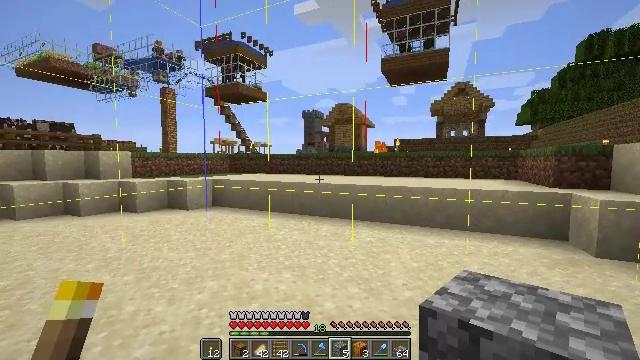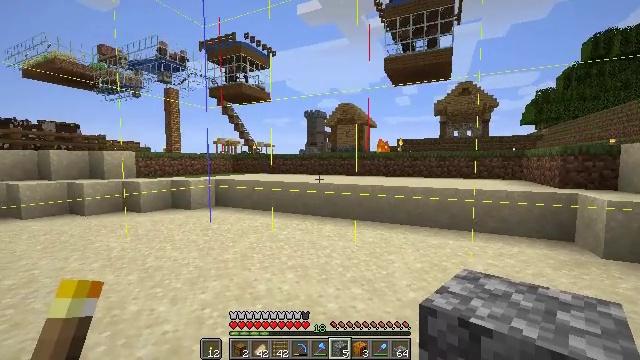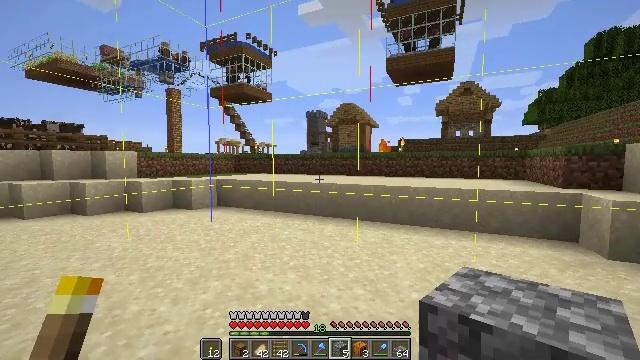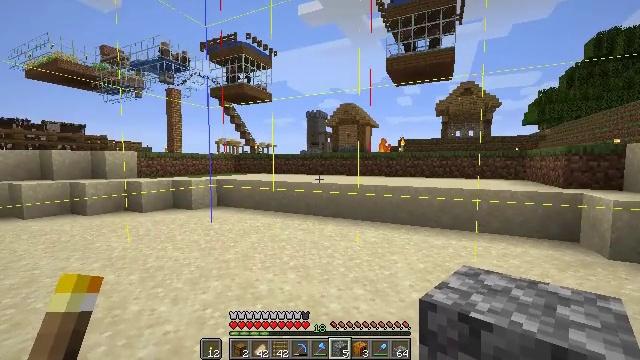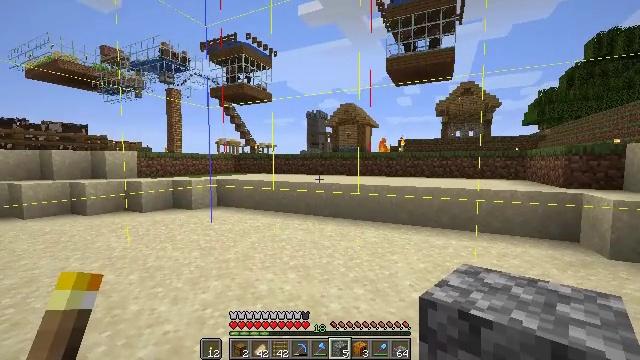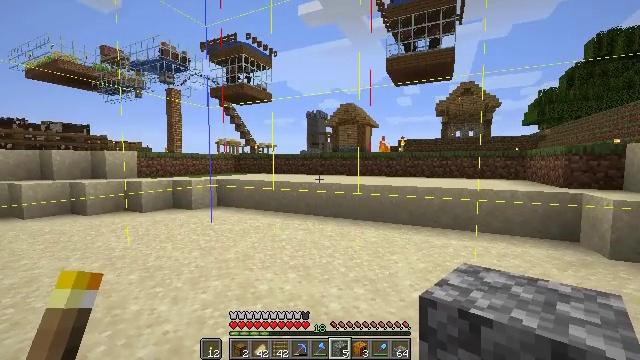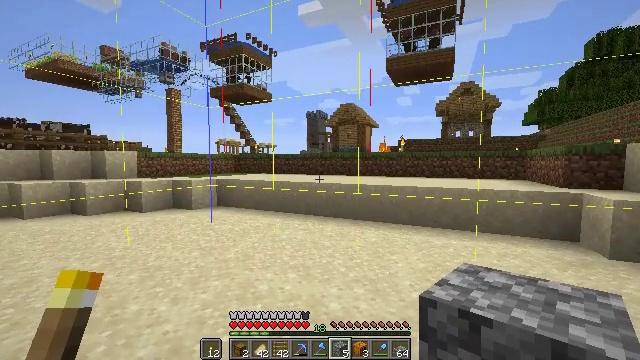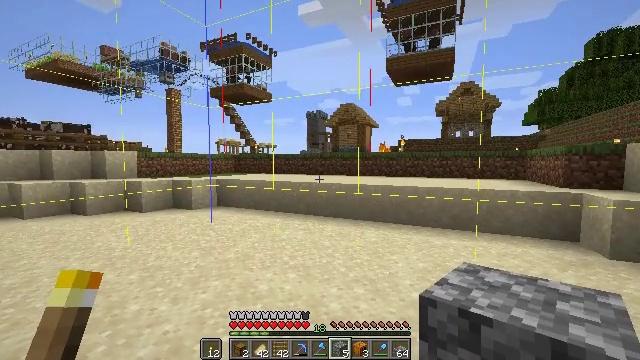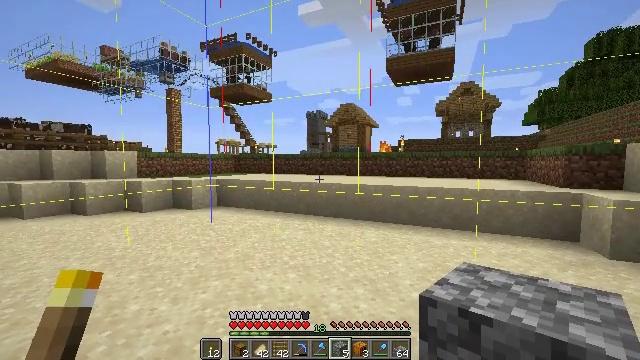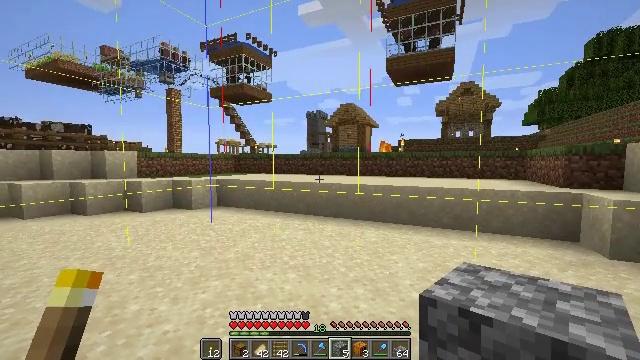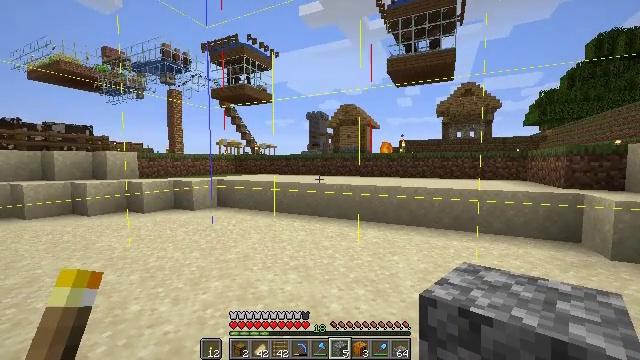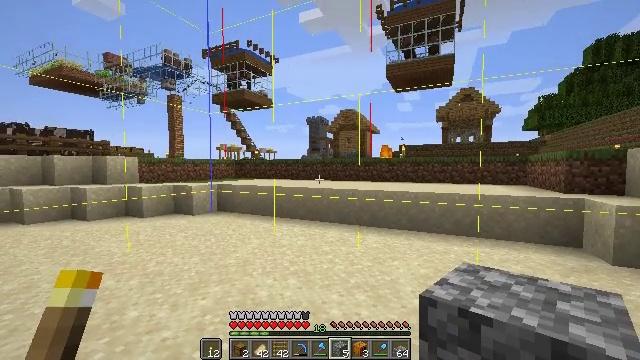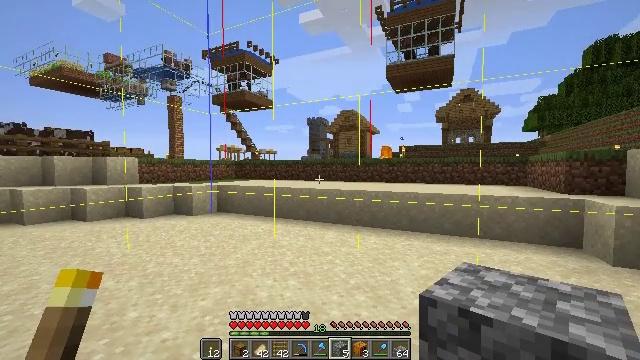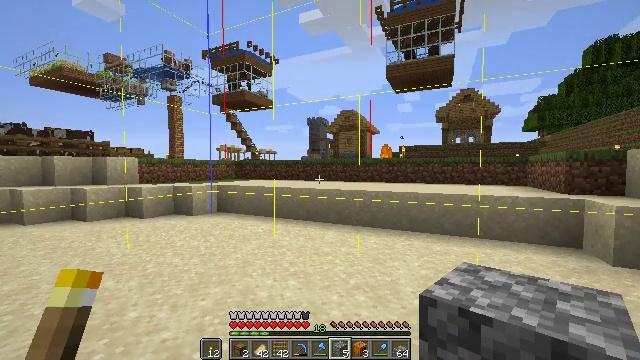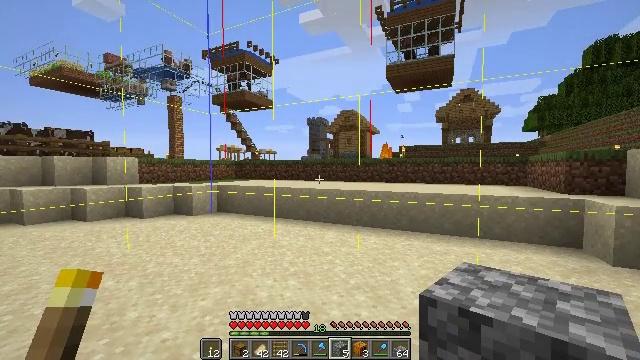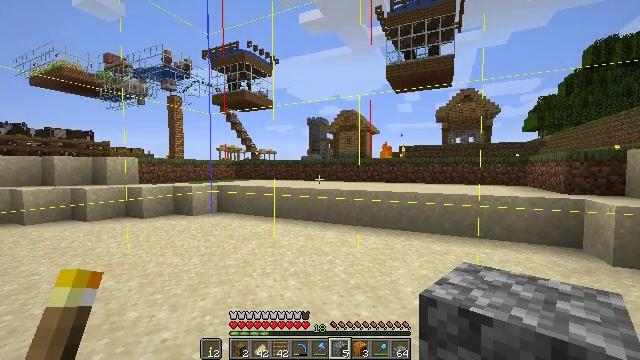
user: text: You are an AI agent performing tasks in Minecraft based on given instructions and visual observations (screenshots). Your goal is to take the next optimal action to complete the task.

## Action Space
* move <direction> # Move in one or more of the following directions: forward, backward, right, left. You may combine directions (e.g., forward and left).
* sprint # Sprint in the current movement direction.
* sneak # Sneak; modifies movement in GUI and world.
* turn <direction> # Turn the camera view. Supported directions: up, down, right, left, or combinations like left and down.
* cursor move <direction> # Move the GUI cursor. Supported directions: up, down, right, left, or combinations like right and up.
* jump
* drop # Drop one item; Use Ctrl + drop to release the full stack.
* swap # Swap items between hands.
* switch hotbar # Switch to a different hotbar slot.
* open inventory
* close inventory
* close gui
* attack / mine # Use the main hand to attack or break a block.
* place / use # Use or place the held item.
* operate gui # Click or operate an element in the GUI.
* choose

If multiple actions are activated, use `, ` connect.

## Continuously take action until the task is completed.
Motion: motion action
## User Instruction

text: Break soul sand to slow down mobs.
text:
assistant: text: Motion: no_op
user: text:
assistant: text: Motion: no_op
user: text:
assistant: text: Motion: no_op
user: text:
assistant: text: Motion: no_op
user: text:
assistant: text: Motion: no_op
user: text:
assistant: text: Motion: no_op
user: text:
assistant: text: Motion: no_op
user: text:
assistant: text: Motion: no_op
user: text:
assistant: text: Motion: no_op
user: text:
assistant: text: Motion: no_op
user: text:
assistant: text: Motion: turn up
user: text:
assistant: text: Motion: no_op
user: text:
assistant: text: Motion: no_op
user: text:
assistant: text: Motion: no_op
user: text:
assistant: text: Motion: no_op
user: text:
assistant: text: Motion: no_op
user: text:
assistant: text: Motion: no_op
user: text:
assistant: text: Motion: no_op
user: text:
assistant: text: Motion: no_op
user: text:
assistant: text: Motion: no_op
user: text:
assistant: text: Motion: no_op
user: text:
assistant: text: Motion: no_op
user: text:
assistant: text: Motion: no_op
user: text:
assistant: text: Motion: no_op
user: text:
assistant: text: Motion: no_op
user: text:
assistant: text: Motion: no_op
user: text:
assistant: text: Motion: no_op
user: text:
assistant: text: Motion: no_op
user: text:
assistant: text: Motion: no_op
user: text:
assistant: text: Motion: no_op